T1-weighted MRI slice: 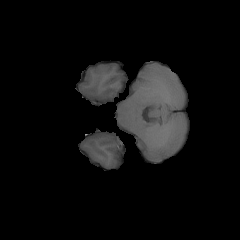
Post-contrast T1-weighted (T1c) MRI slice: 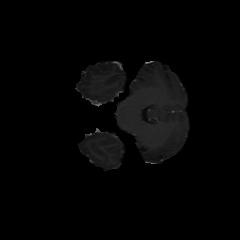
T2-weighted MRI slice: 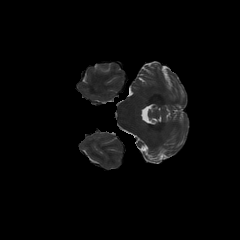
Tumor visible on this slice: no